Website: apple
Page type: customer-info-address
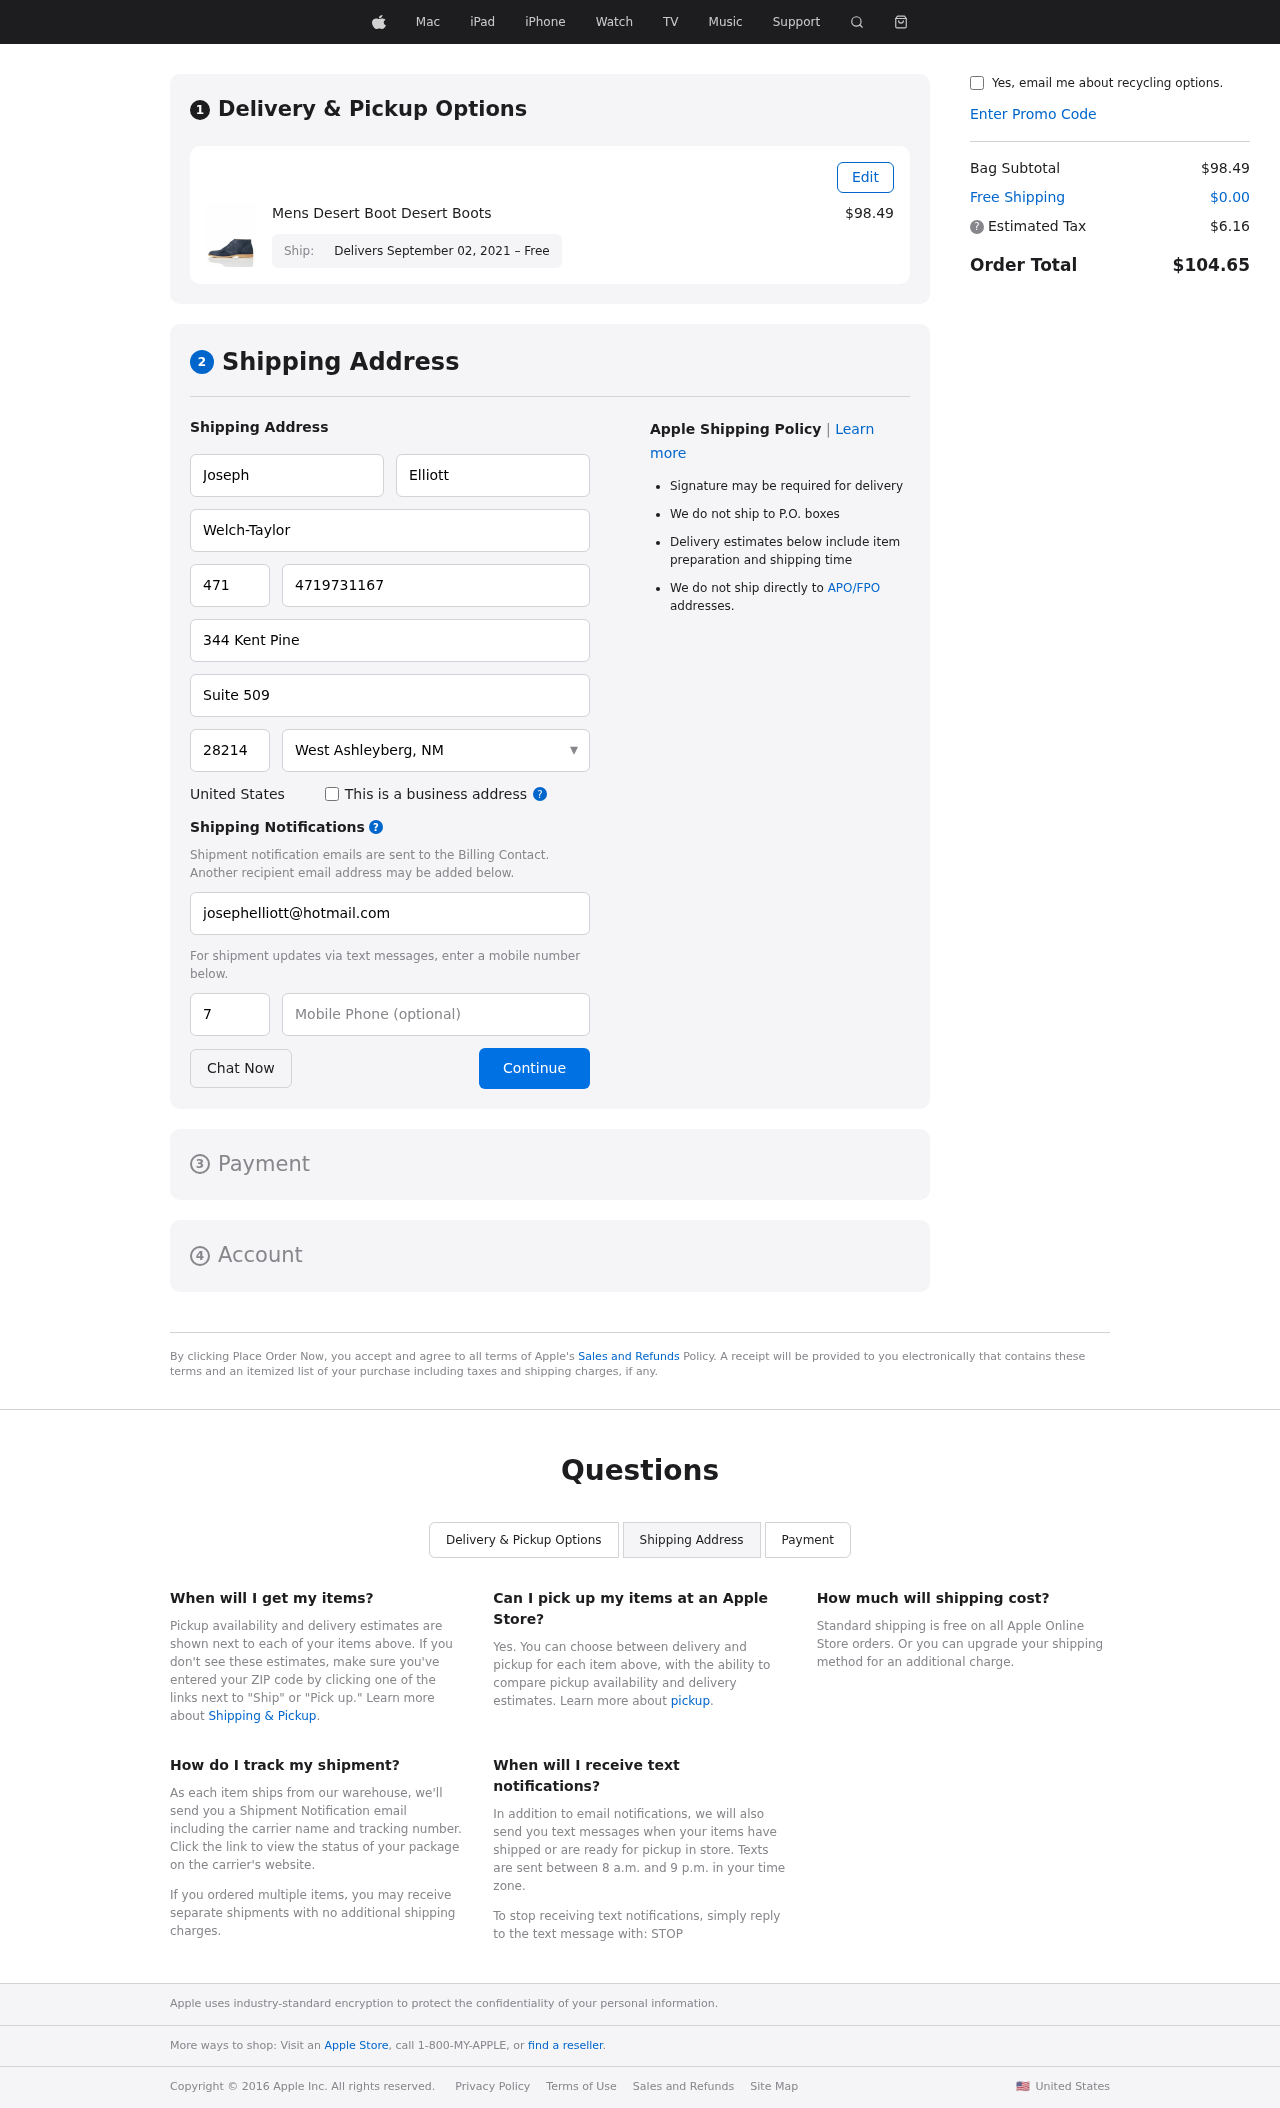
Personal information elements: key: PII_CITY_STATE
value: West Ashleyberg, NM
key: PII_COMPANY
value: Welch-Taylor
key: PII_COUNTRY
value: United States
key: PII_EMAIL
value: josephelliott@hotmail.com
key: PII_FIRSTNAME
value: Joseph
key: PII_LASTNAME
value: Elliott
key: PII_PHONE
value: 4719731167
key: PII_PHONE_ALT
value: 7248391114
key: PII_PHONE_ALT_AREA
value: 724
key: PII_PHONE_AREA
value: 471
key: PII_POSTCODE
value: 28214
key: PII_STREET
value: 344 Kent Pine
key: PII_STREET2
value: Suite 509
Product elements: key: PRODUCT1_NAME
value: Mens Desert Boot Desert Boots
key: PRODUCT1_PRICE
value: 98.49
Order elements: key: ORDER_DELIVERY_DATE
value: Delivers September 02, 2021 – Free
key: ORDER_SUBTOTAL
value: $98.49
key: ORDER_SHIPPING_COST
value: $0.00
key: ORDER_TAX
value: $6.16
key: ORDER_TOTAL
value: $104.65